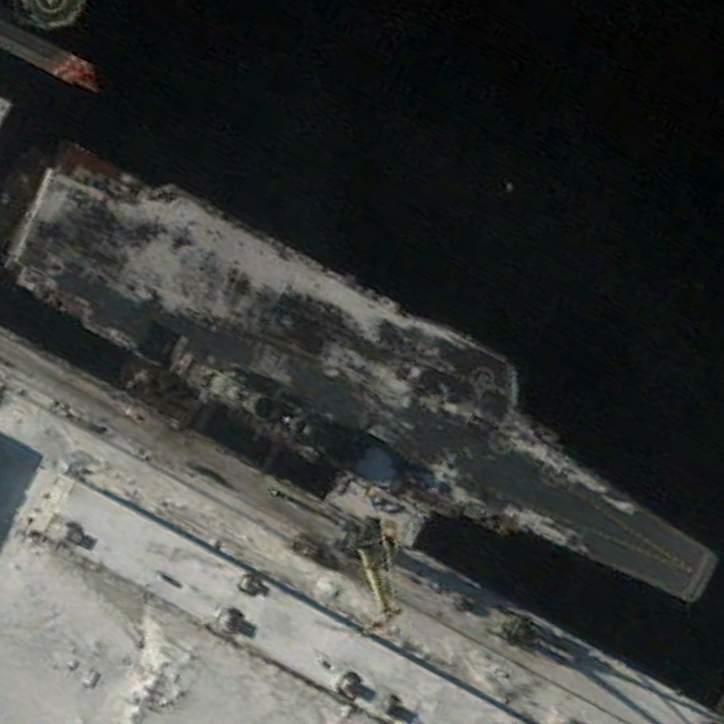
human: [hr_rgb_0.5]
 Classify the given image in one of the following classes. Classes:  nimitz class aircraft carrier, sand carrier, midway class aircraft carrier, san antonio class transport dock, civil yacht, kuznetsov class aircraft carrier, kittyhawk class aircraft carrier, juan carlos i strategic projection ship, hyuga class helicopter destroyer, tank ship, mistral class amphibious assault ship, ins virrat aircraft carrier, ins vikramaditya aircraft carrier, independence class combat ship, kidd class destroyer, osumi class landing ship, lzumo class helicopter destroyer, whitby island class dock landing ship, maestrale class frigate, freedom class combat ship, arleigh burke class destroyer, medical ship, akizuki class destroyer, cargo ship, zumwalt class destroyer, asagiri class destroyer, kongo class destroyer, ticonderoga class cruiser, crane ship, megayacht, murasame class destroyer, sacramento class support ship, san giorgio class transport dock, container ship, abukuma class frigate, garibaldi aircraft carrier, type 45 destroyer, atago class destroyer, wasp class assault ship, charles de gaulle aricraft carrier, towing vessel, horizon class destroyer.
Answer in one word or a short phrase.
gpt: Kuznetsov class aircraft carrier